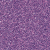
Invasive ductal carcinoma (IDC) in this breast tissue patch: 1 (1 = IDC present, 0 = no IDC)